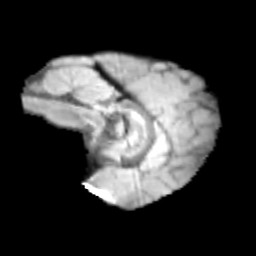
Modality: T2w
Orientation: sagittal
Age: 11
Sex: male
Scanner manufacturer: siemens
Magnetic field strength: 3 T
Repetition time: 3.8 s
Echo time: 0.07 s